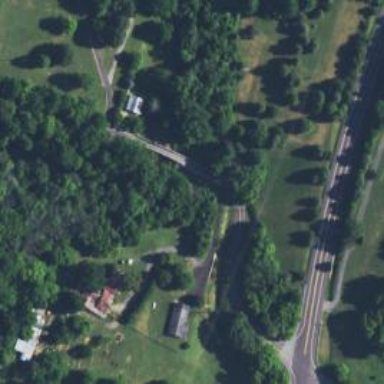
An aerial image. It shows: Residential road with bridge.